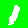
Digit: 1